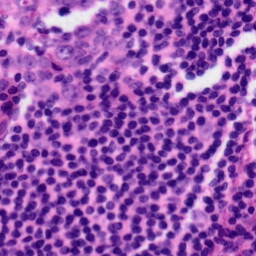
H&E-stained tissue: Tonsil